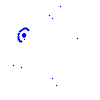
Particle: pion